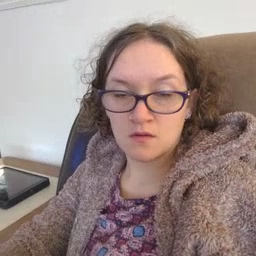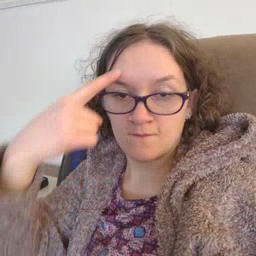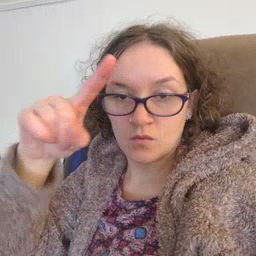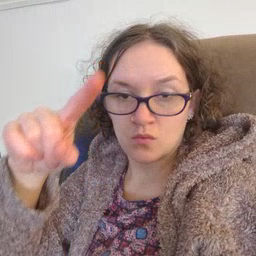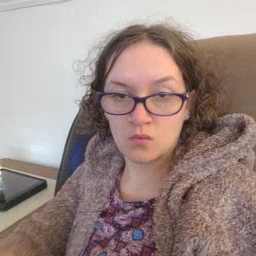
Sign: for